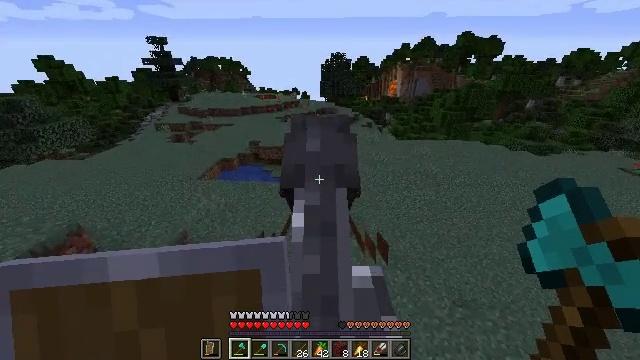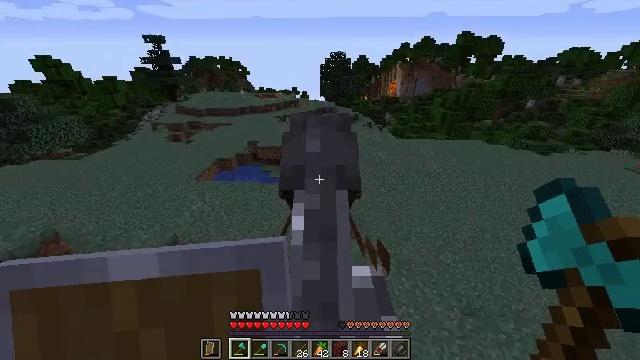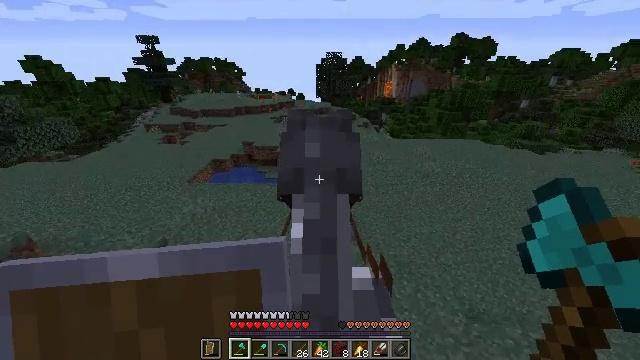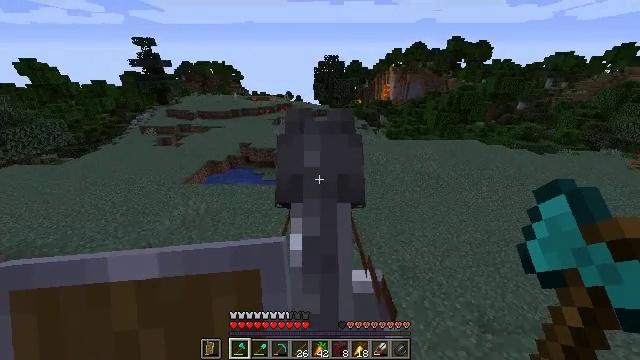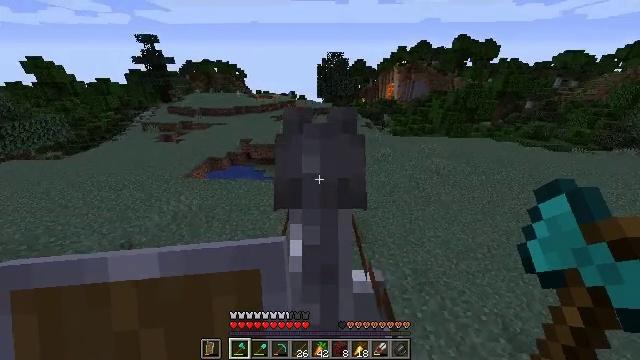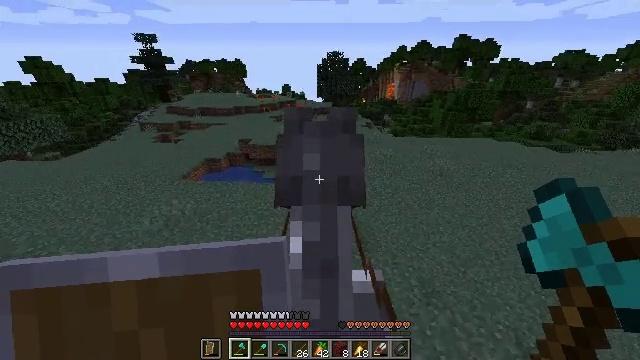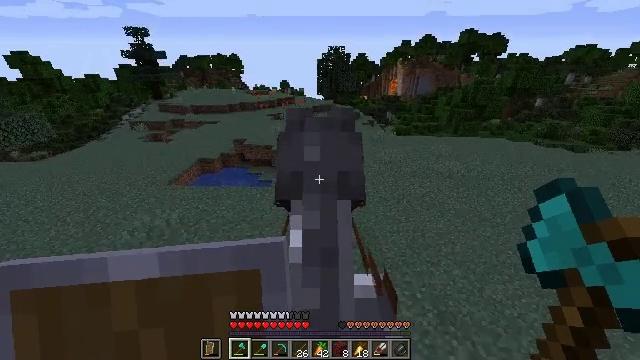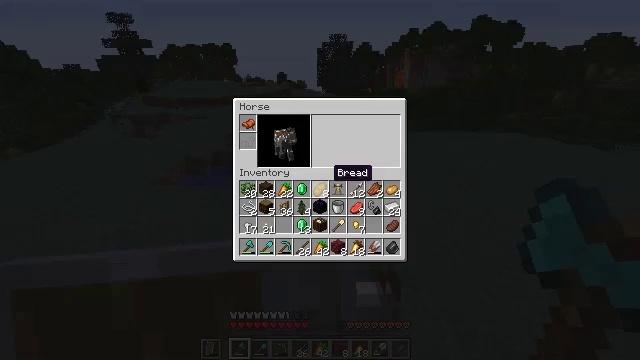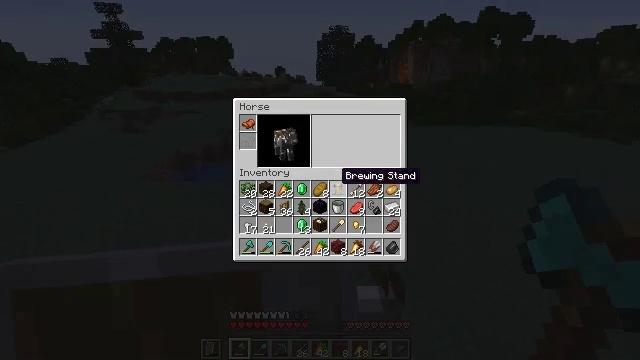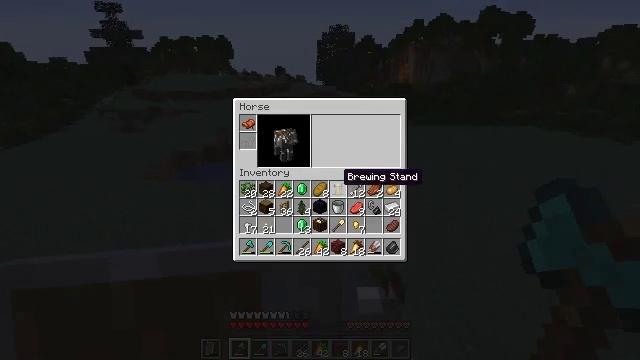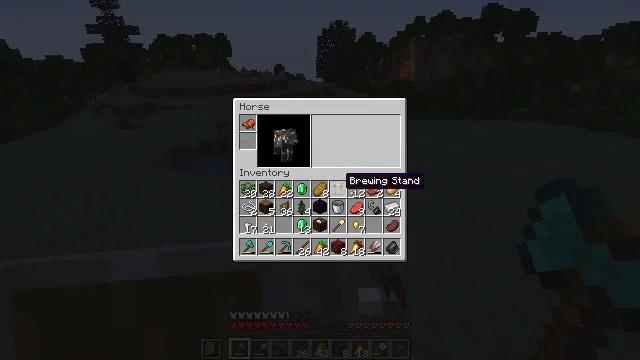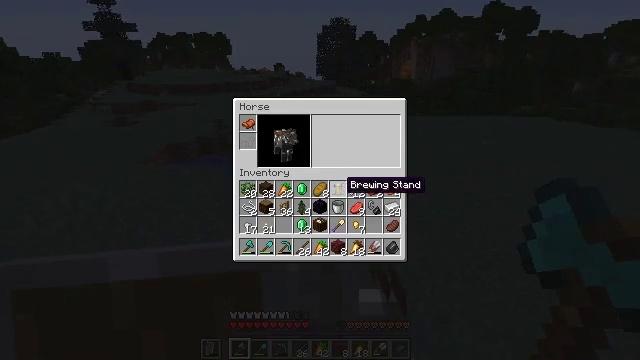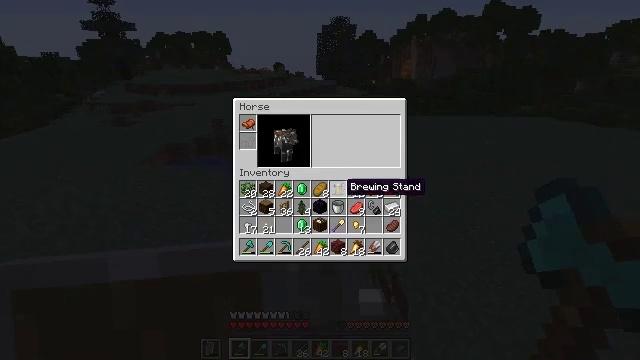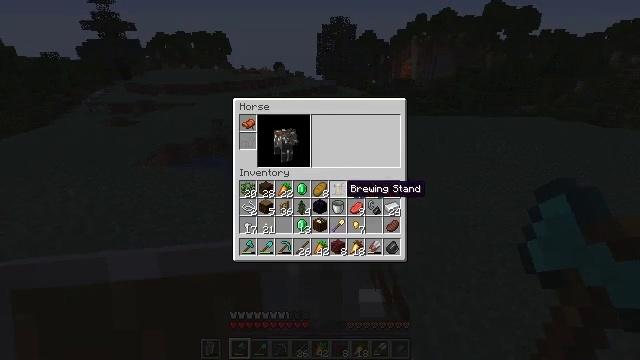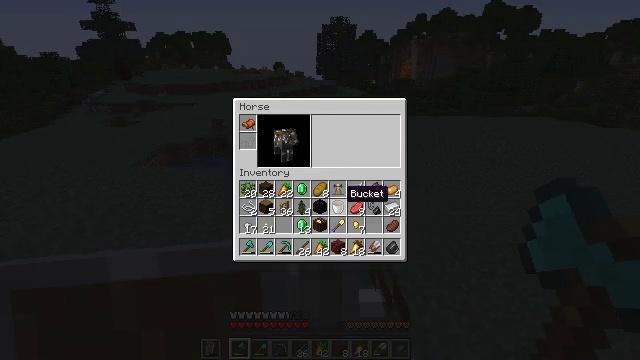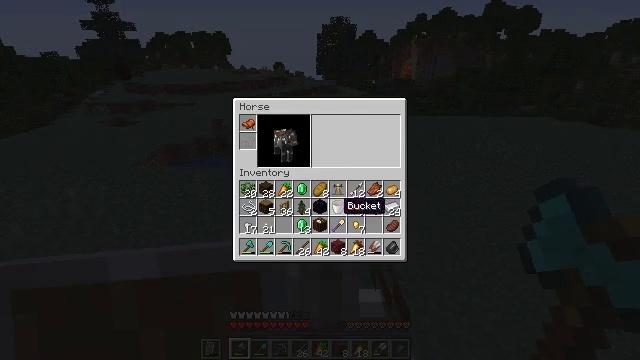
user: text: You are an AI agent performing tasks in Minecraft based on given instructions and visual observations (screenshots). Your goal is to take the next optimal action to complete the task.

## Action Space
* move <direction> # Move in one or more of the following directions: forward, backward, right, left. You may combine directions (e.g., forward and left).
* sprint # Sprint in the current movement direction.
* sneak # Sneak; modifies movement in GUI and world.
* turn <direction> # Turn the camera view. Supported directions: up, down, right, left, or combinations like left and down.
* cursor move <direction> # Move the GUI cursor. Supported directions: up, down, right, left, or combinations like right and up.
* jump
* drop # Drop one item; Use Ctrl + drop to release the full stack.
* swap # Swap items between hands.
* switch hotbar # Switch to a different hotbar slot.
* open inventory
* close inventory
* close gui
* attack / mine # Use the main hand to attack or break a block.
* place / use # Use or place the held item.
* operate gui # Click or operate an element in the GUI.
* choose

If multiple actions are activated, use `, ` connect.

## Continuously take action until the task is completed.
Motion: motion action
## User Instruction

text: Gather sand from the desert.
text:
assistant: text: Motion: move forward
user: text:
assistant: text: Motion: move forward, turn right, open inventory
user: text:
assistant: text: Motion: move forward, turn left, open inventory
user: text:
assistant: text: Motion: move forward
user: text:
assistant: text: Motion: no_op
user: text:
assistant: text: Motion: no_op
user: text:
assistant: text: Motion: no_op
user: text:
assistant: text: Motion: cursor move right
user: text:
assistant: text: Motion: no_op
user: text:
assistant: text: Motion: no_op
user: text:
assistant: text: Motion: no_op
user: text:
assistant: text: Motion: no_op
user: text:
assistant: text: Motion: no_op
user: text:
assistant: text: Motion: no_op
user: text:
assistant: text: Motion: cursor move down
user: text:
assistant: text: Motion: no_op
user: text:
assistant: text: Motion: cursor move left
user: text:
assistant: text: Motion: no_op
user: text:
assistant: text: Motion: cursor move left
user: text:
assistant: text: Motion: cursor move left
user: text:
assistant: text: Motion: no_op
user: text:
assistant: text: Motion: no_op
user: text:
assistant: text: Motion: no_op
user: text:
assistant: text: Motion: no_op
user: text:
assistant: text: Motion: no_op
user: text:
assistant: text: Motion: no_op
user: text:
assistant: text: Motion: no_op
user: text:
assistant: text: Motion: no_op
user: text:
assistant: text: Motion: no_op
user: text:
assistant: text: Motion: close inventory